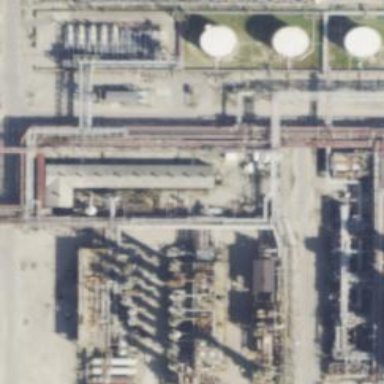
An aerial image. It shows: Industrial area dedicated to gas-related activities.